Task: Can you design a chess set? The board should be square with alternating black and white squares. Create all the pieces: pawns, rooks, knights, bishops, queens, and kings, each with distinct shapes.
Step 5527:
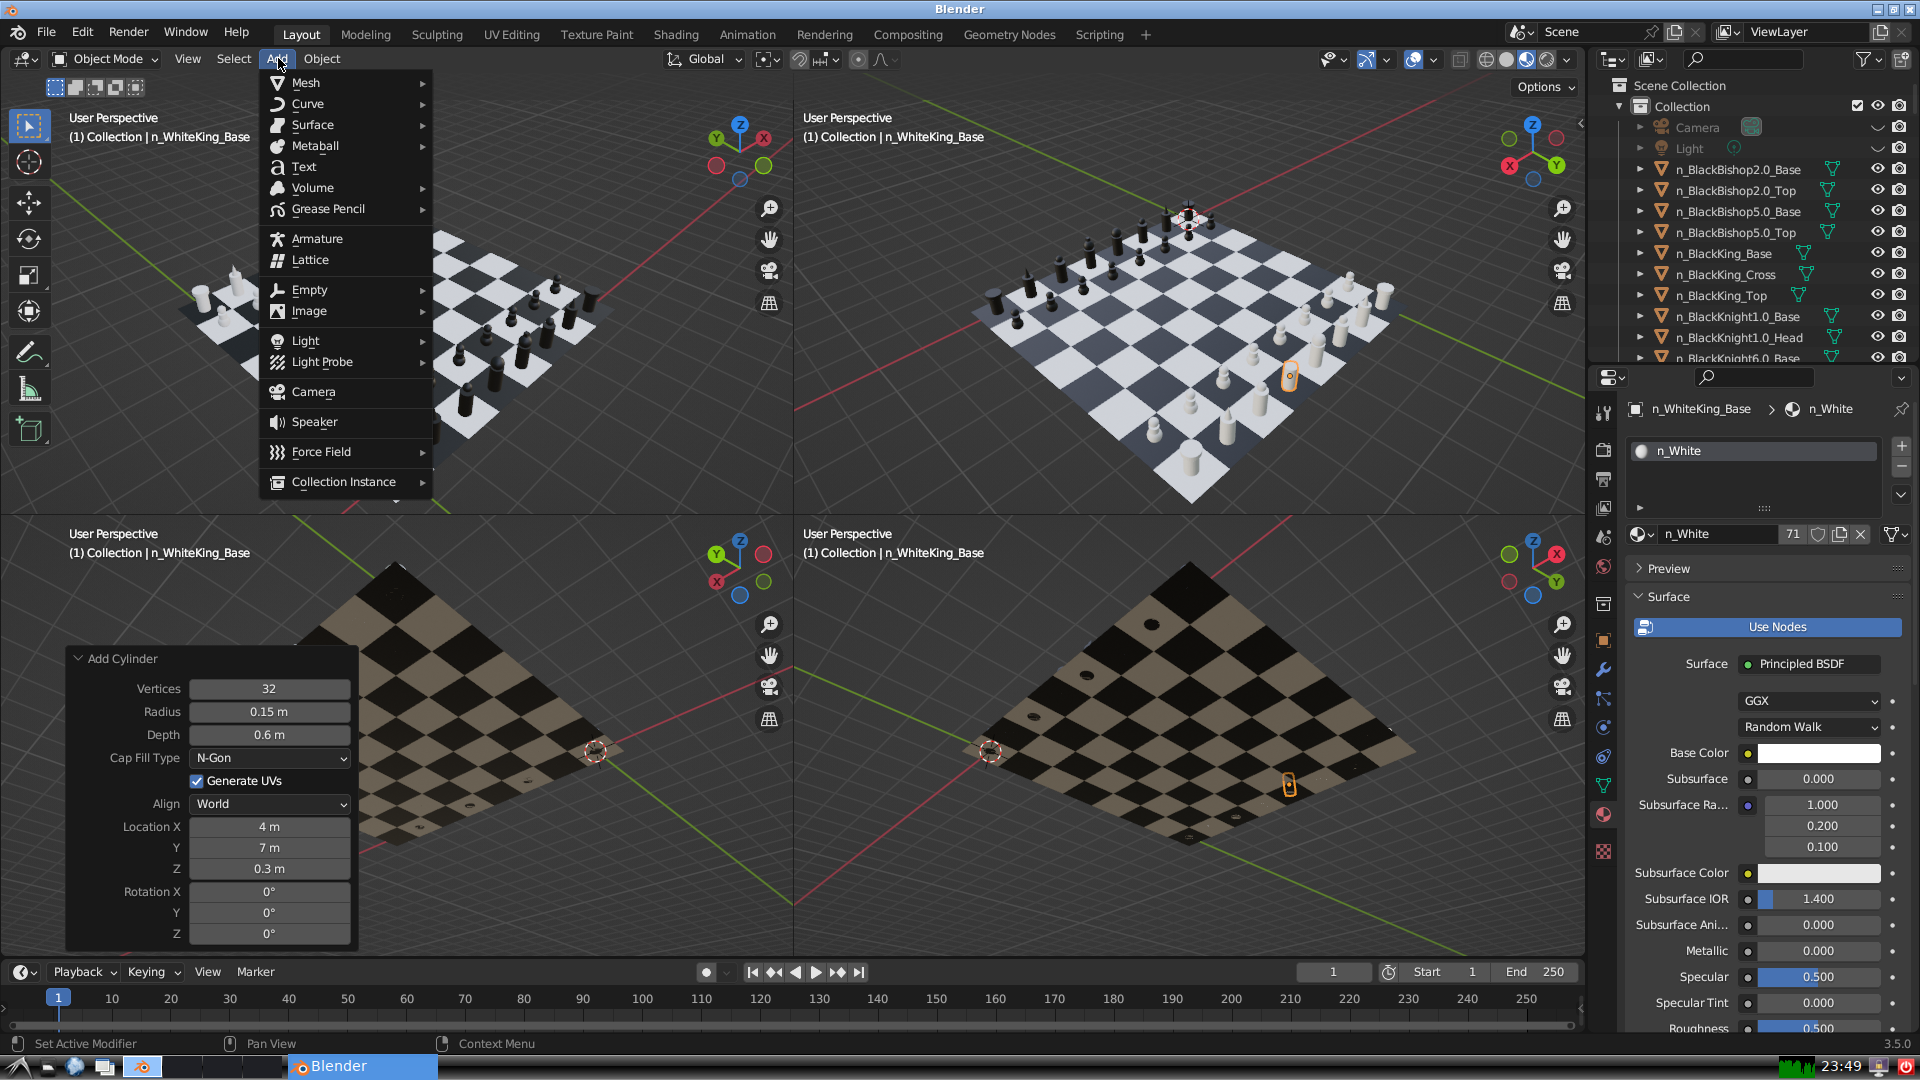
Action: {"mouse_move": [304, 82]}